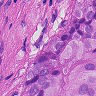
Metastatic tissue present: yes